Question: I have a dataset with district name, household latitude, and longitude. The dataset has <URL> in which the mean Lat and Long will be stored for each household.
I was just able to aggregate the mean values for latitude and longitude. I don't know how to paste the summarized data as a new column for each ID (see code)
'''
id <- c(1,2,3,4,5,6)
district <- c("A", "B", "C", "A", "A", "B")
lat <- c(28.6, 30.2, 35.9, 27.5, 27.9, 31.5)
long <- c(77.5, 85.2, 66.5, 75.0, 79.2, 88.8)
df <- data.frame(id, district, lat, long)
df_group <- df %>% group_by(district) %>% summarise_at(vars(lat:long), mean)
'''
I am expecting the following. Lat_mean & Long_mean columns will be added to 'df' and each ID will have values based on district name. See the image below.

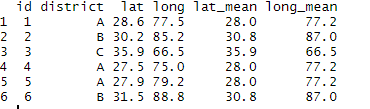
Answer: We can use 'mutate_at' instead of 'summarise_at'. Within the 'list', specify the 'name', so that it will create a new column with 'suffix' as that name
'''
library(dplyr)
df %>%
group_by(district) %>%
mutate_at(vars(lat, long), list(mean = mean))
# A tibble: 6 x 6
# Groups: district [3]
# id district lat long lat_mean long_mean
# <dbl> <fct> <dbl> <dbl> <dbl> <dbl>
#1 1 A 28.6 77.5 28 77.2
#2 2 B 30.2 85.2 30.8 87
#3 3 C 35.9 66.5 35.9 66.5
#4 4 A 27.5 75 28 77.2
#5 5 A 27.9 79.2 28 77.2
#6 6 B 31.5 88.8 30.8 87
'''